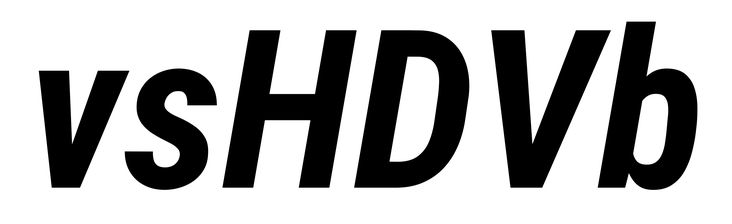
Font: Roboto-Italic_Condensed_Bold_Italic